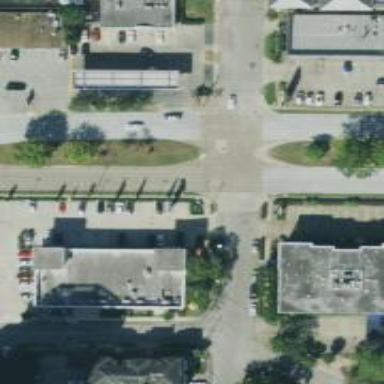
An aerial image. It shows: Parking space.